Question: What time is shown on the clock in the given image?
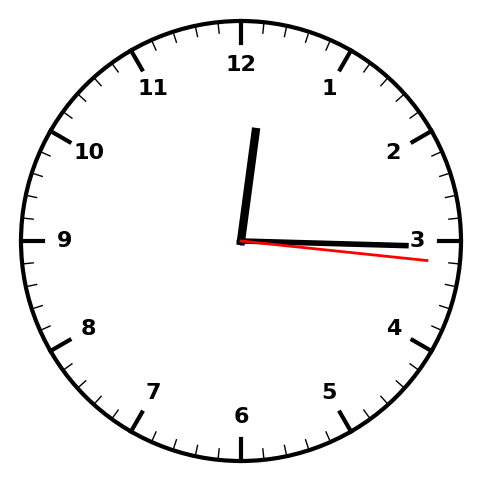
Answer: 12:15:16